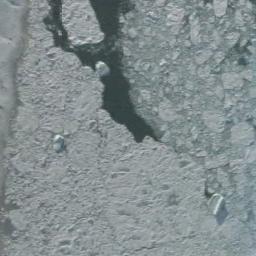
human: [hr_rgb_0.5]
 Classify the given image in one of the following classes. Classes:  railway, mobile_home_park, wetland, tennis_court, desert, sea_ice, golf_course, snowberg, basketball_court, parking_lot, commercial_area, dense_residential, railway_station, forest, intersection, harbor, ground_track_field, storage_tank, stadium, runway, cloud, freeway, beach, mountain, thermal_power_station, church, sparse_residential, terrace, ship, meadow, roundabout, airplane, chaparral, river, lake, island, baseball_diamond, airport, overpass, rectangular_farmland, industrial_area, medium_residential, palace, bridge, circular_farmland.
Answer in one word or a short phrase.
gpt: sea_ice